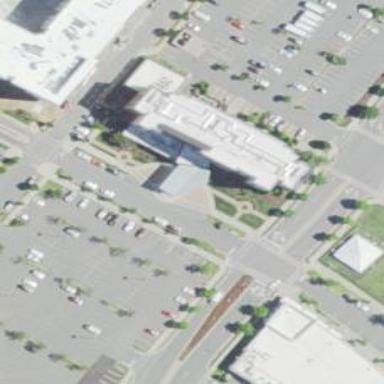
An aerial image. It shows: Hotel building.